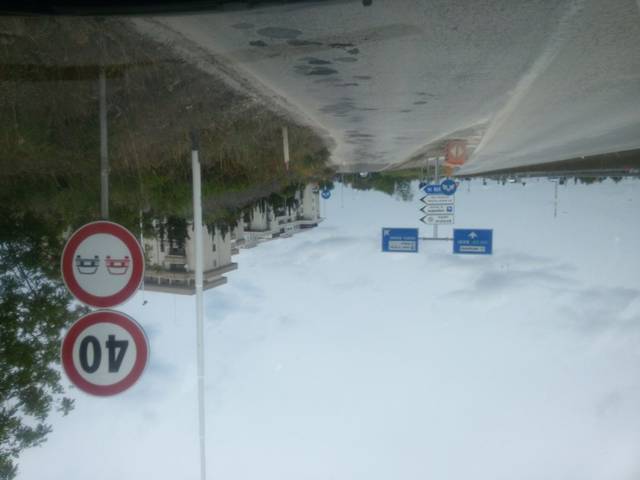
Region: Italy
Coordinates: 40.623, 17.924